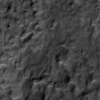
Label: not_dusty